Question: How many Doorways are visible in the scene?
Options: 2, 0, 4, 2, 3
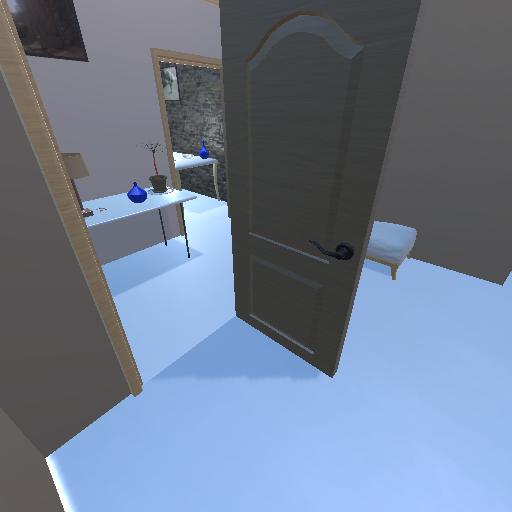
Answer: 2